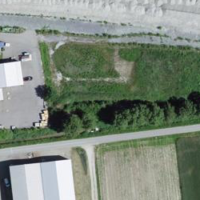
EUNIS habitat code: 57
Species observed at this site:
Phylloscopus trochilus
Sturnus vulgaris